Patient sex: M
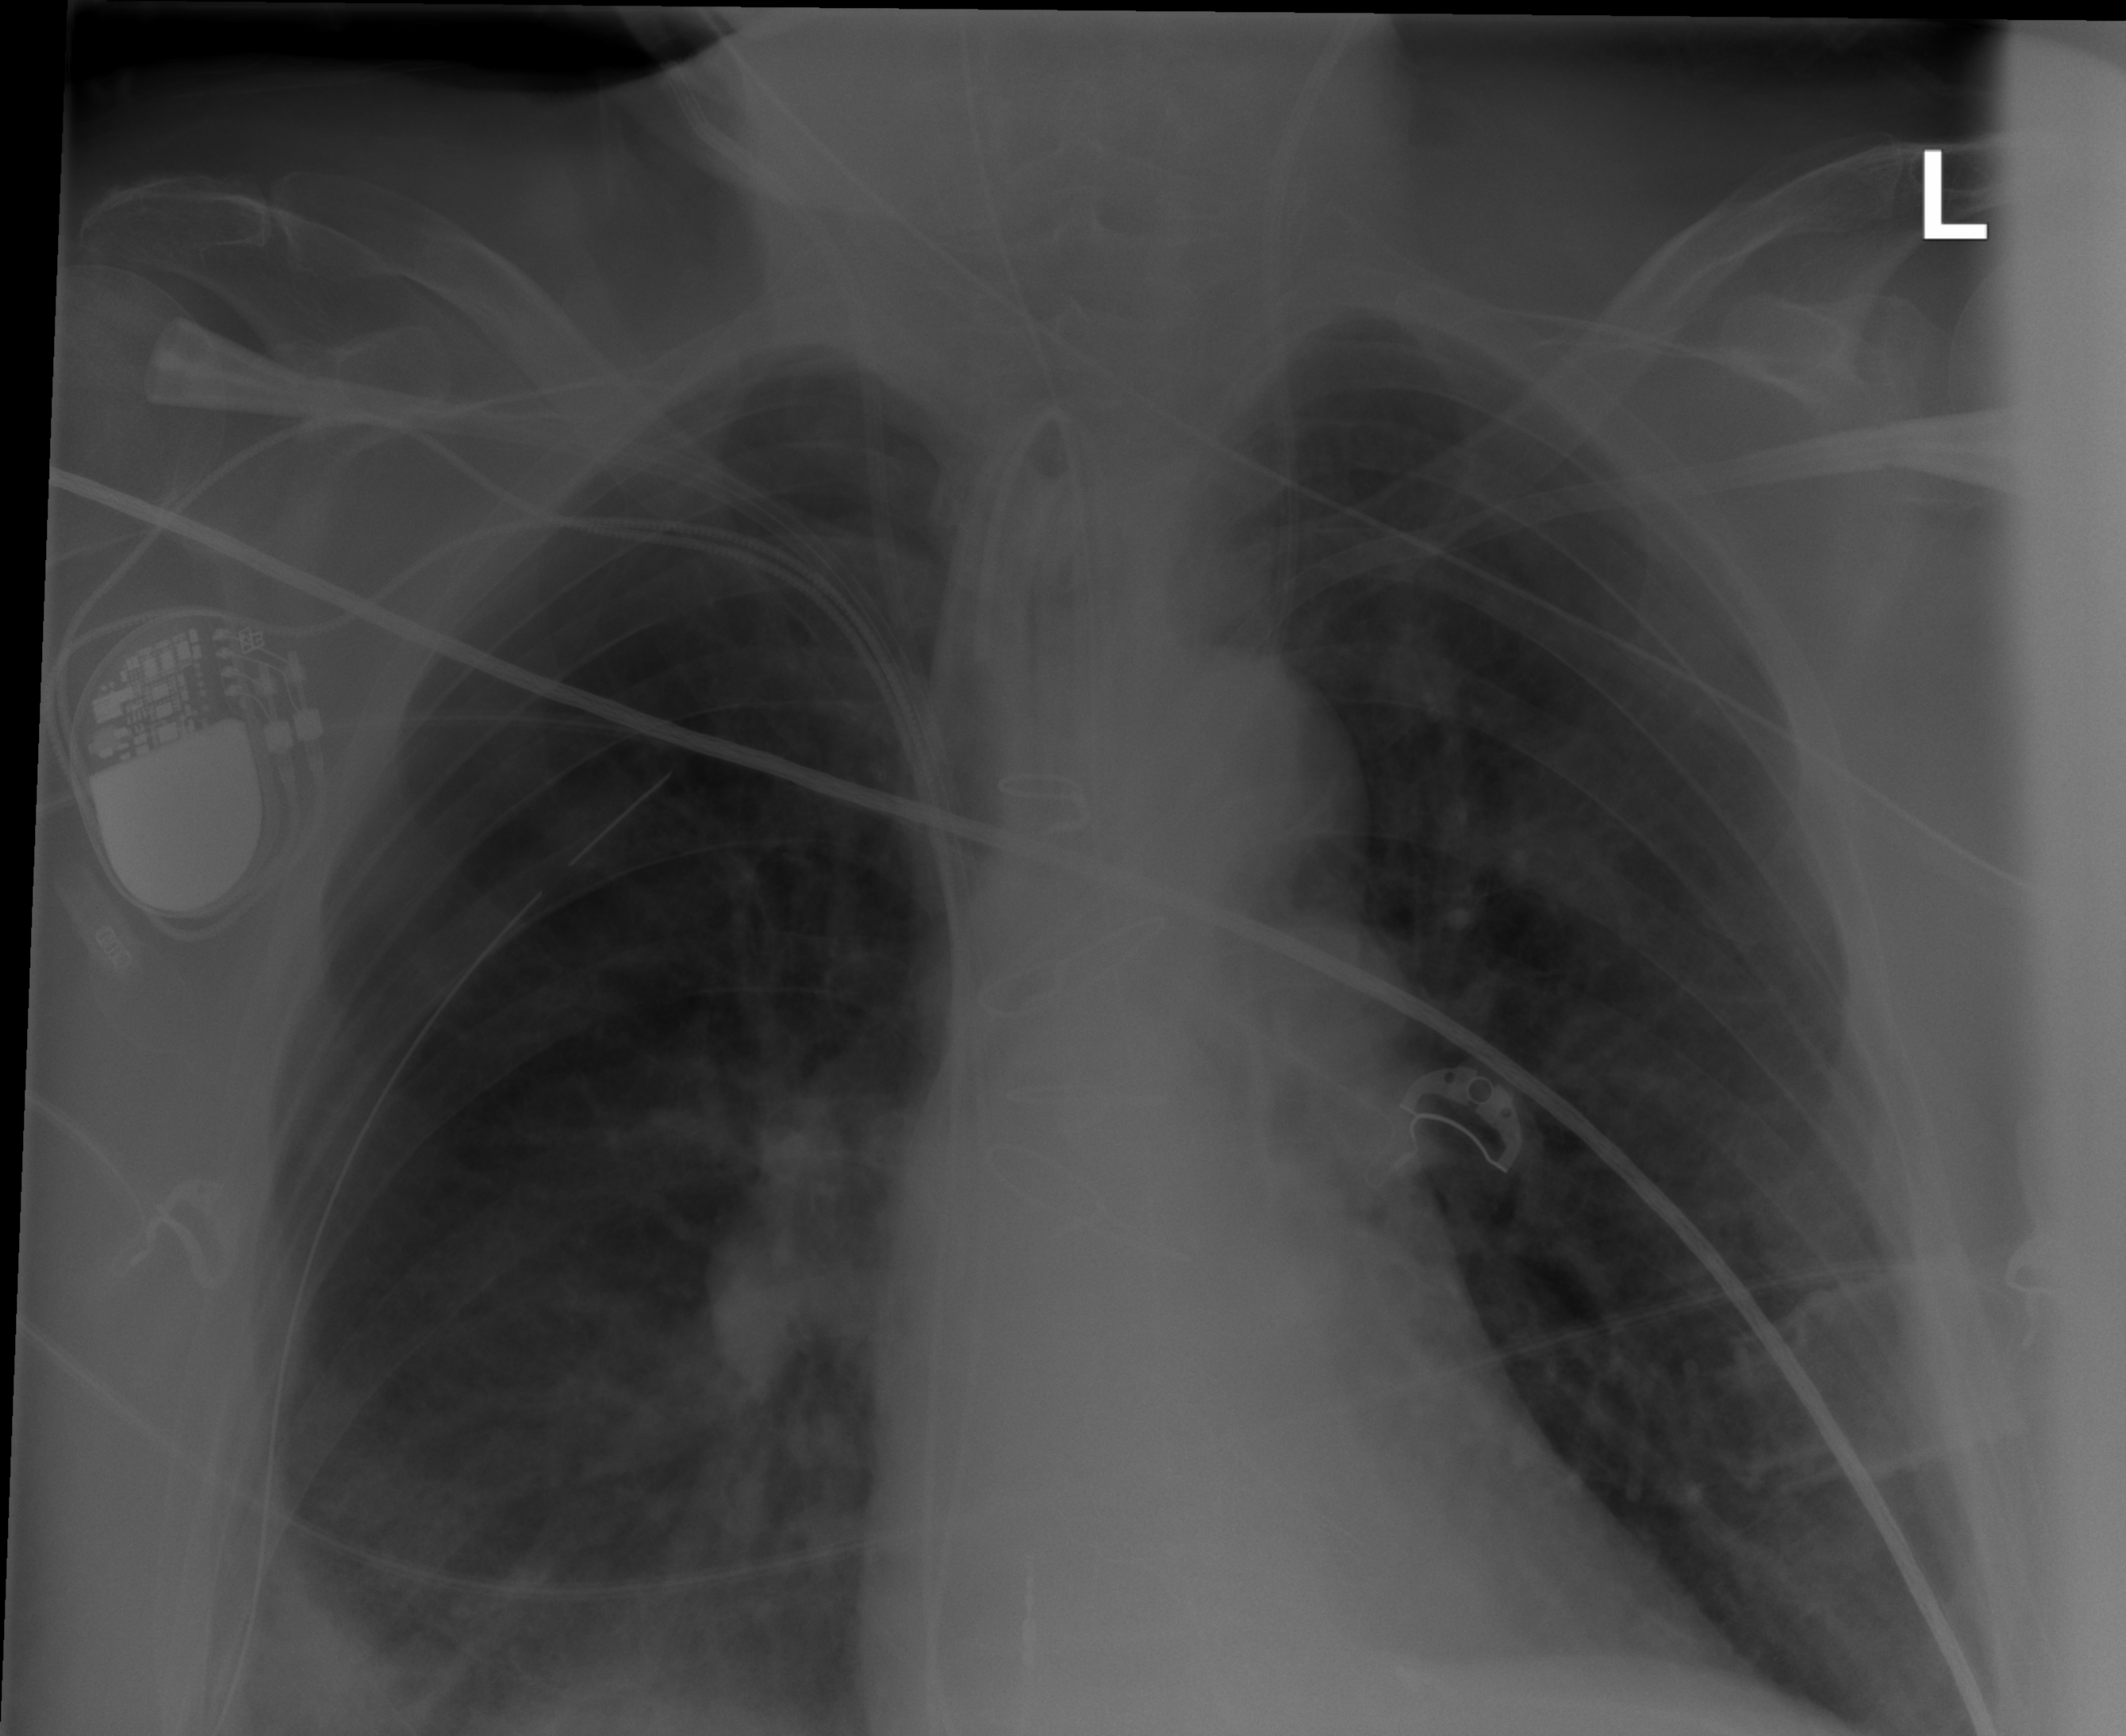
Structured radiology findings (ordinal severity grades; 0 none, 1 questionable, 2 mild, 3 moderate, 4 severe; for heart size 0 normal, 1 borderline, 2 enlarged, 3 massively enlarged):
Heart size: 0
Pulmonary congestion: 0
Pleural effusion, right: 2
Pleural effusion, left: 0
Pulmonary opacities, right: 2
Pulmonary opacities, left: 0
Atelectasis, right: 2
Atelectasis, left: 0